Question: When you view a page from my site in <URL>:

I assume the way to fix this is to make my javascript compatible with whatever javascript engine Google's "browser" uses (like one might design for IE6).
So: what javascript does Google Instant Previews understand?
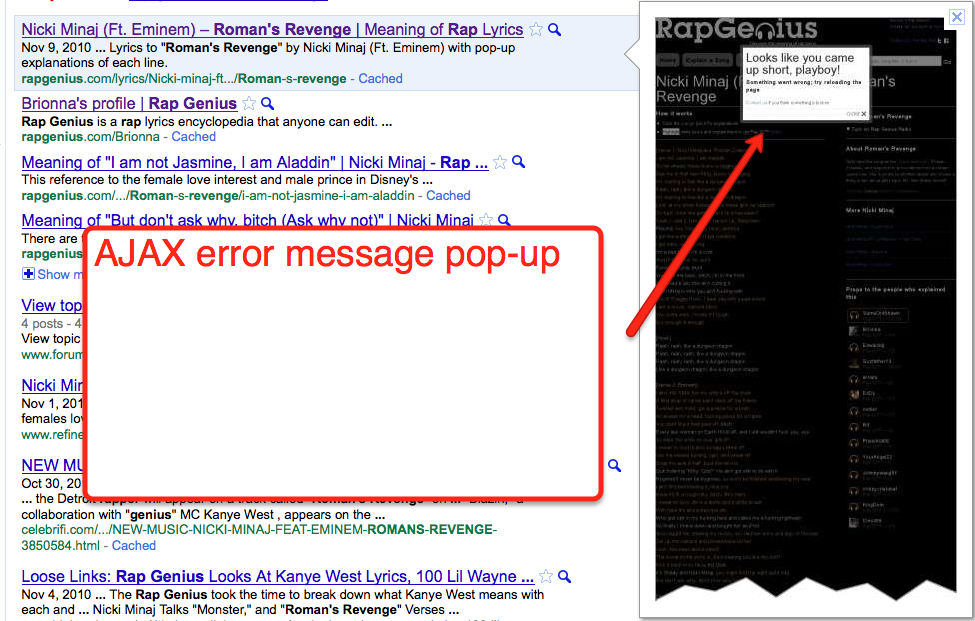
Answer: Previews are generated in one of two ways:
- - 'Mozilla/5.0 (en-us) AppleWebKit/525.13 (KHTML, like Gecko; Google Web Preview) Version/3.1 Safari/525.13'
If the content has been crawled recently, it's likely to reuse the normal crawled content. If not, then it'll try to generate it on the fly. Internally, it uses a similar Safari/Webkit-based browser, so that's what you'd probably want to use to check your pages. I believe there's a way to modify the user-agent that Safari uses, which would be one way to do a more specific check.
If for some reason the AJAX content can't be fetched (say it's disallowed by robots.txt or the server actively blocks Googlebot from accessing it), then the site should fail gracefully (as it should when users run into the same problem). Don't show an error popup -- just log it internally and fall back to some default content.
One way to double-check if it works after you have made changes to your site's template is to do a site:-query to find similar, obscure pages, and to check their preview images; if nobody else has checked the preview images, it will be rendered on the fly so you will see the results right away. Once you're happy with how it renders, it will take a bit of time to catch up and re-render the existing pages; it doesn't update with the same frequency as cached pages or normal snippets do.